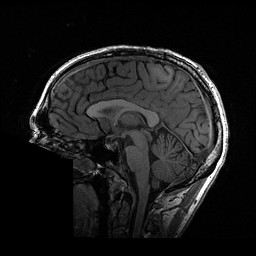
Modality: T1w
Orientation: axial